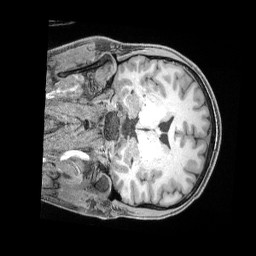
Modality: T1w
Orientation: coronal
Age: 36
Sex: male
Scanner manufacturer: siemens
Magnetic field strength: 3 T
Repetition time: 2 s
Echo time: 0.00211 s